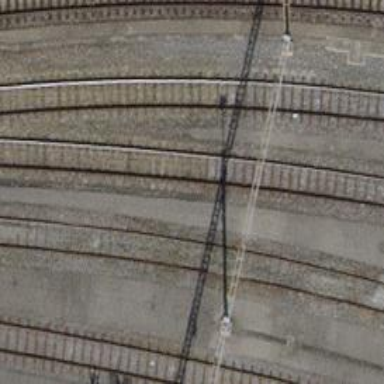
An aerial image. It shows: Rail yard with electrified contact lines for railway operations.